Question: I have this code to display a javascript message alert box from my server,it works fine but now i want to move the entire code into one static class so that i can call it from anywhere in my application without having to copy the code again to that page, this is the function i use right now:
'''
private static void MessageBox(string msg)
{
Label lbl = new Label();
lbl.Text = "<script language='javascript'>" + Environment.NewLine + "window.alert('" + msg + "')</script>";
Page.Controls.Add(lbl);
}
'''
Now i want to be able to call this function from a static class on any webform i create in my application.
This is the error i get underlined on "Page.Control.Add(lbl)":

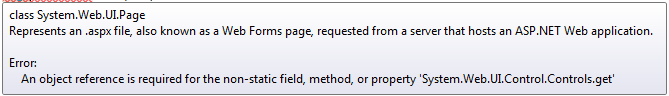
Answer: In the code-behind 'Page' is a property of type 'Page' (confusing I know!) so it refers to an instance of the 'Page' class. To your static method outside of this scope it only know of the class 'Page' and so the compiler sees you attempting to call a static property called 'Controls' which doesn't exist on the 'Page' class and so throws an error your way.
You will need to pass the 'Page' instance to the 'MessageBox' method:
'''
public static void MessageBox(Page page, string msg)
{
Label lbl = new Label();
lbl.Text = "<script language='javascript'>" + Environment.NewLine + "window.alert('" + msg + "')</script>";
page.Controls.Add(lbl);
}
'''